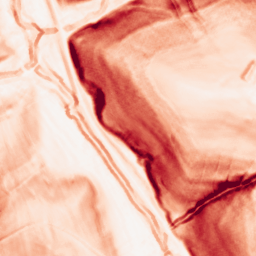
Category: morphological
Decomposition family: morphological_gradient
Decomposition parameters: size: 3
shape: diamond
Upsampling method: linear_exact
Upsampling parameters: scale: 2
Upsampling scale: 2